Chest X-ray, AP view. Patient: 49 years old, sex F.
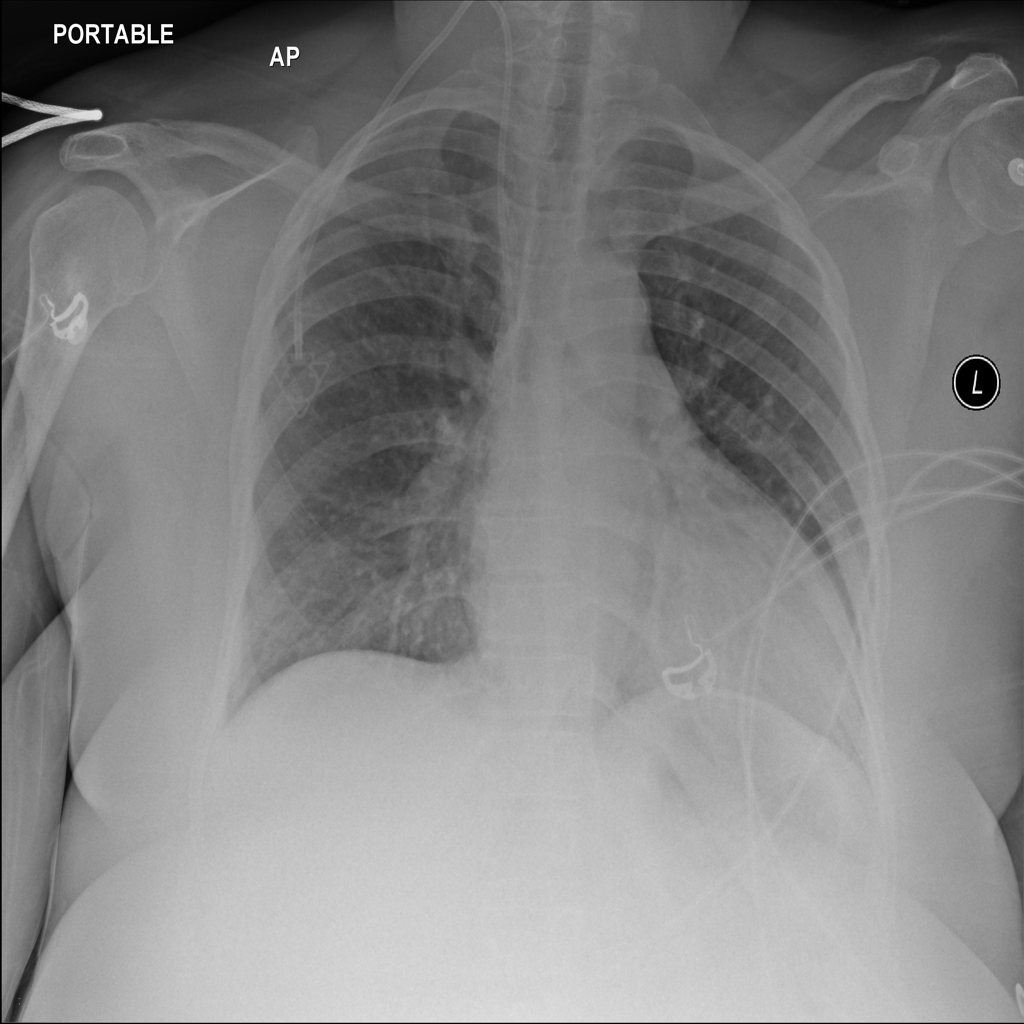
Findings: No Finding